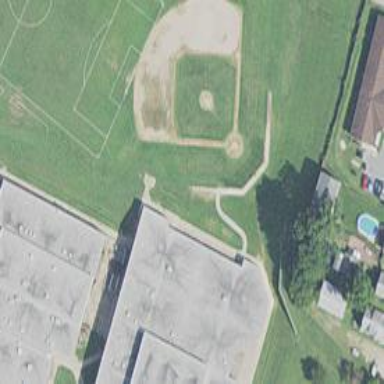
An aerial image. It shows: Baseball pitch for leisure land.